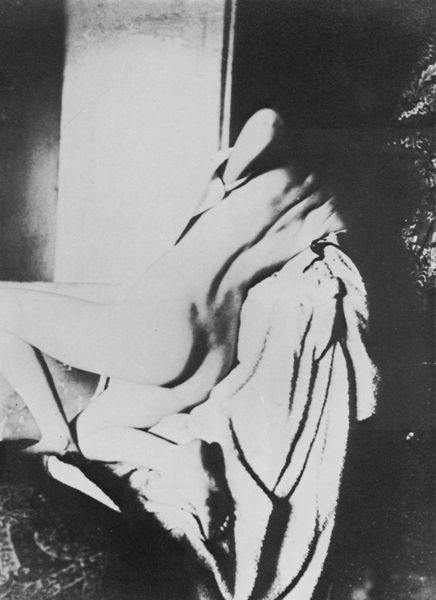
Titel: Frau, die sich nach dem Bad den Rücken abtrocknet
Künstler: Antoine Degas
Institution: Sammlung Sam Wagstaff
Schlagwörter: akt, dunkel, fuß, haut, kopf, körper, mann, nackt, schatten, weiß, bäume, degas, frau, grau, hell, kleid, licht, rücken, schwarz, stuhl, tür, dame, schleier, tuch, muster, teppich, wand, arm, falten, mensch, rückgrat, figur, gewand, mantel, pose, decke, pflanze, kontrast, skulptur, beine, bein, füße, hintern, rückenansicht, sofa, modell, drehen, chair, white, robe, wall, woman, atelier, handtuch, rug, ellenbogen, erotik, knie, liegend, oberschenkel, schenkel, foto, fotografie, nacktheit, gesäss, nakt, arsch, pobacken, popo, rückenakt, wirbelsäule, schwarz weiß, photo, dunke, leid, naked, nude, dramatik, black and white, ferse, fotographie, verdreht, gestreckt, verrenkung, drape, back, butt, cloth, verlorenes profil, towel, shadows, weiblicher akt, überlichtung, body, photograph, schwarz weiß fotografie, aktfotografie, reückenakt, rückenanasicht, man ray, aktfoto, lonely, 19. jahrhundert, po, 1900, elbow, hidden, high contrast, posterior, pleasure, namked